Interaction volume radius: 5 \u00c5
Interaction volume height: 15 \u00c5
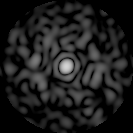
Disorder parameter: 0.843